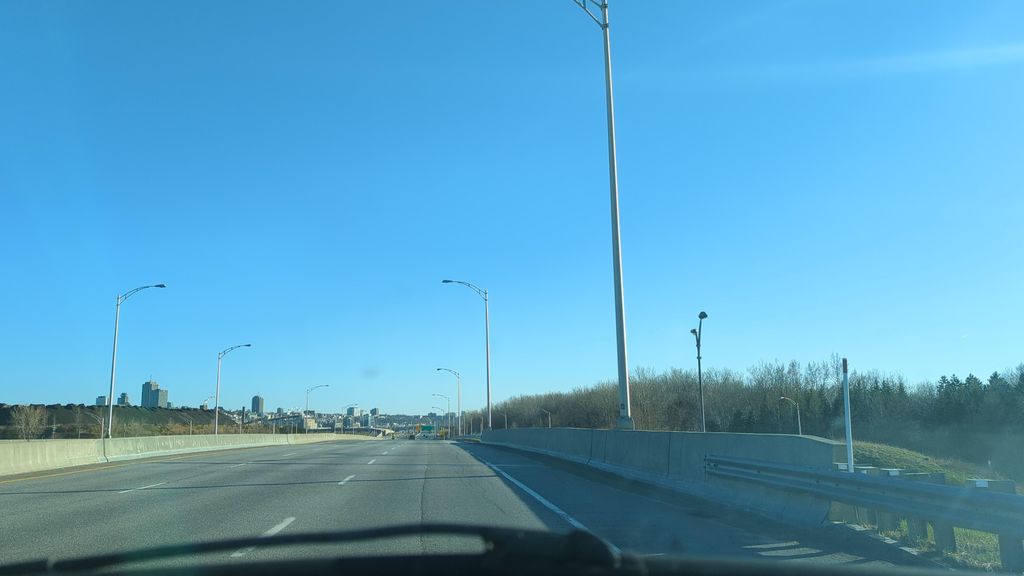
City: quebec_city